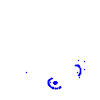
Particle: kaon